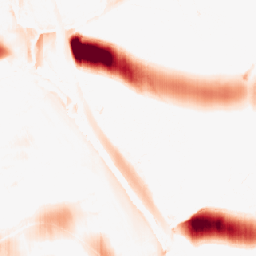
Category: morphological
Decomposition family: morphological_ellipse
Decomposition parameters: operation: opening
width: 50
height: 5
Upsampling method: area
Upsampling parameters: scale: 8
Upsampling scale: 8